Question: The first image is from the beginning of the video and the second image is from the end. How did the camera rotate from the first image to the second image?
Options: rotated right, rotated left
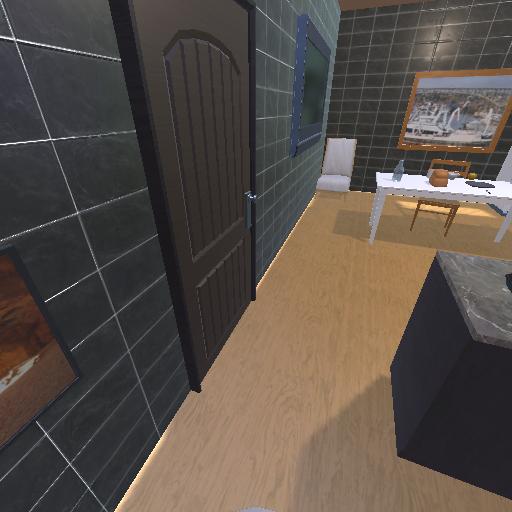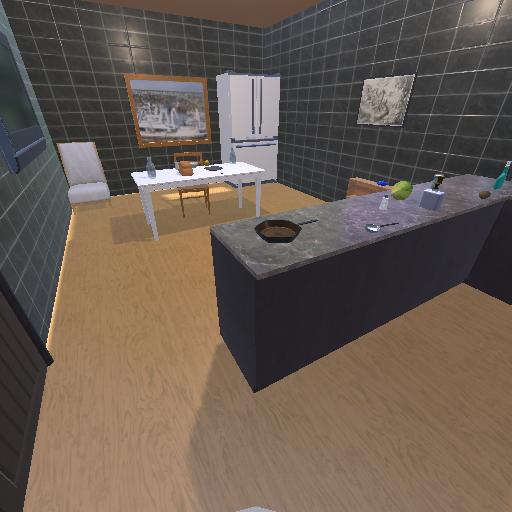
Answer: rotated right